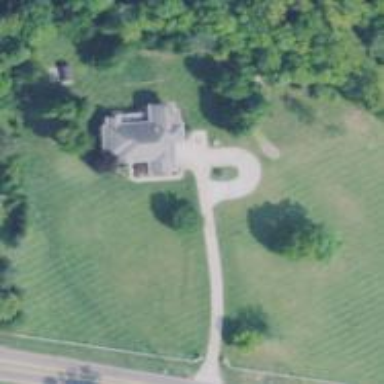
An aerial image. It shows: Driveway.